Aerial crown-view tile of a tropical tree (Barro Colorado Island, Panama), acquired 20241216:
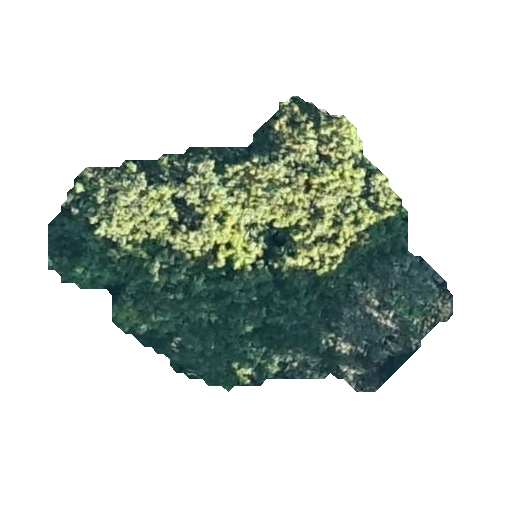
Species: Protium stevensonii
GBIF accepted scientific name: Tetragastris panamensis
Crown area: 110.789 m²